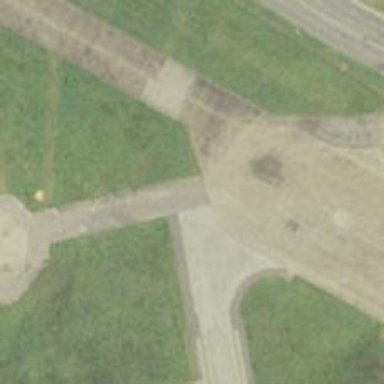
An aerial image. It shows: Image of taxiway at airport.